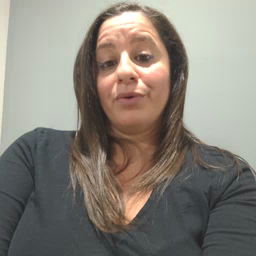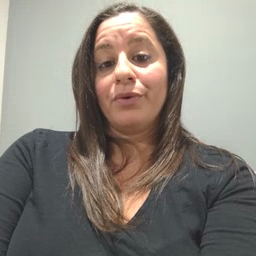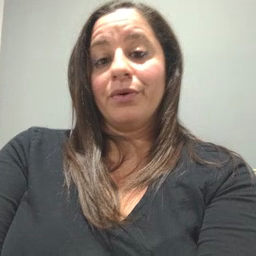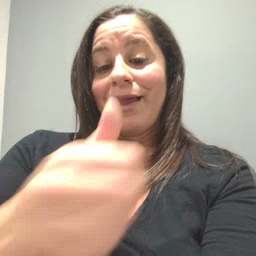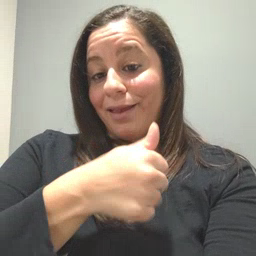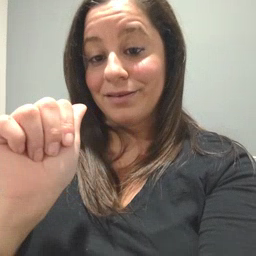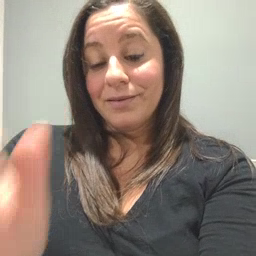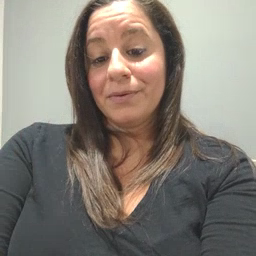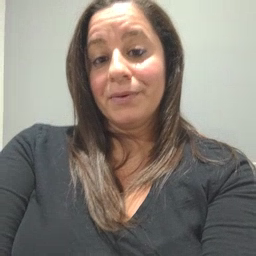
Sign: any